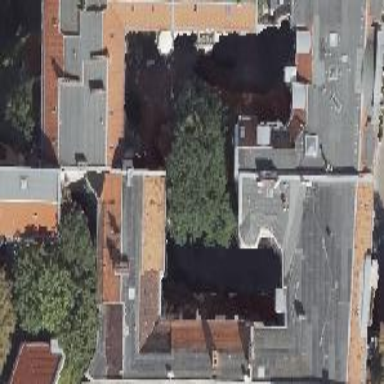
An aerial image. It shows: Residential building with apartments. It features roof made of roof tiles in double saltbox shape.